Question: Count the number of objects in the diagram.
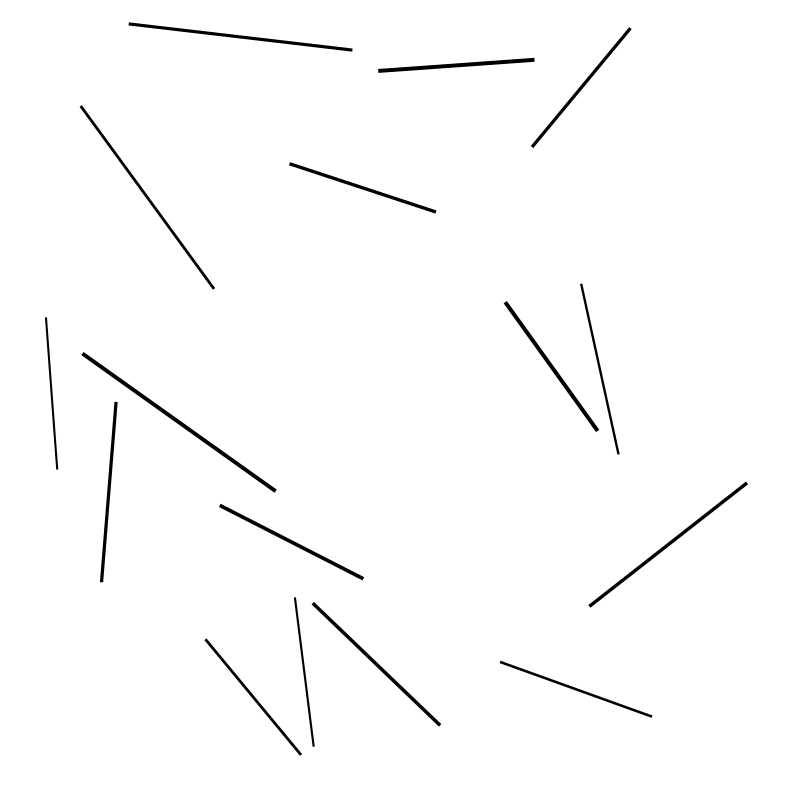
Answer: 16